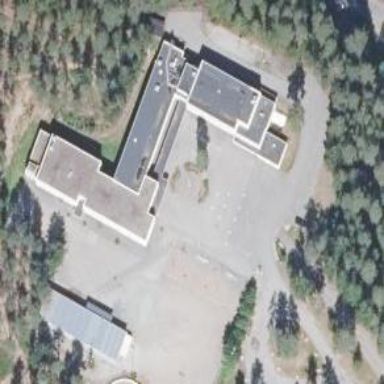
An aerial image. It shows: School.